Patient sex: M
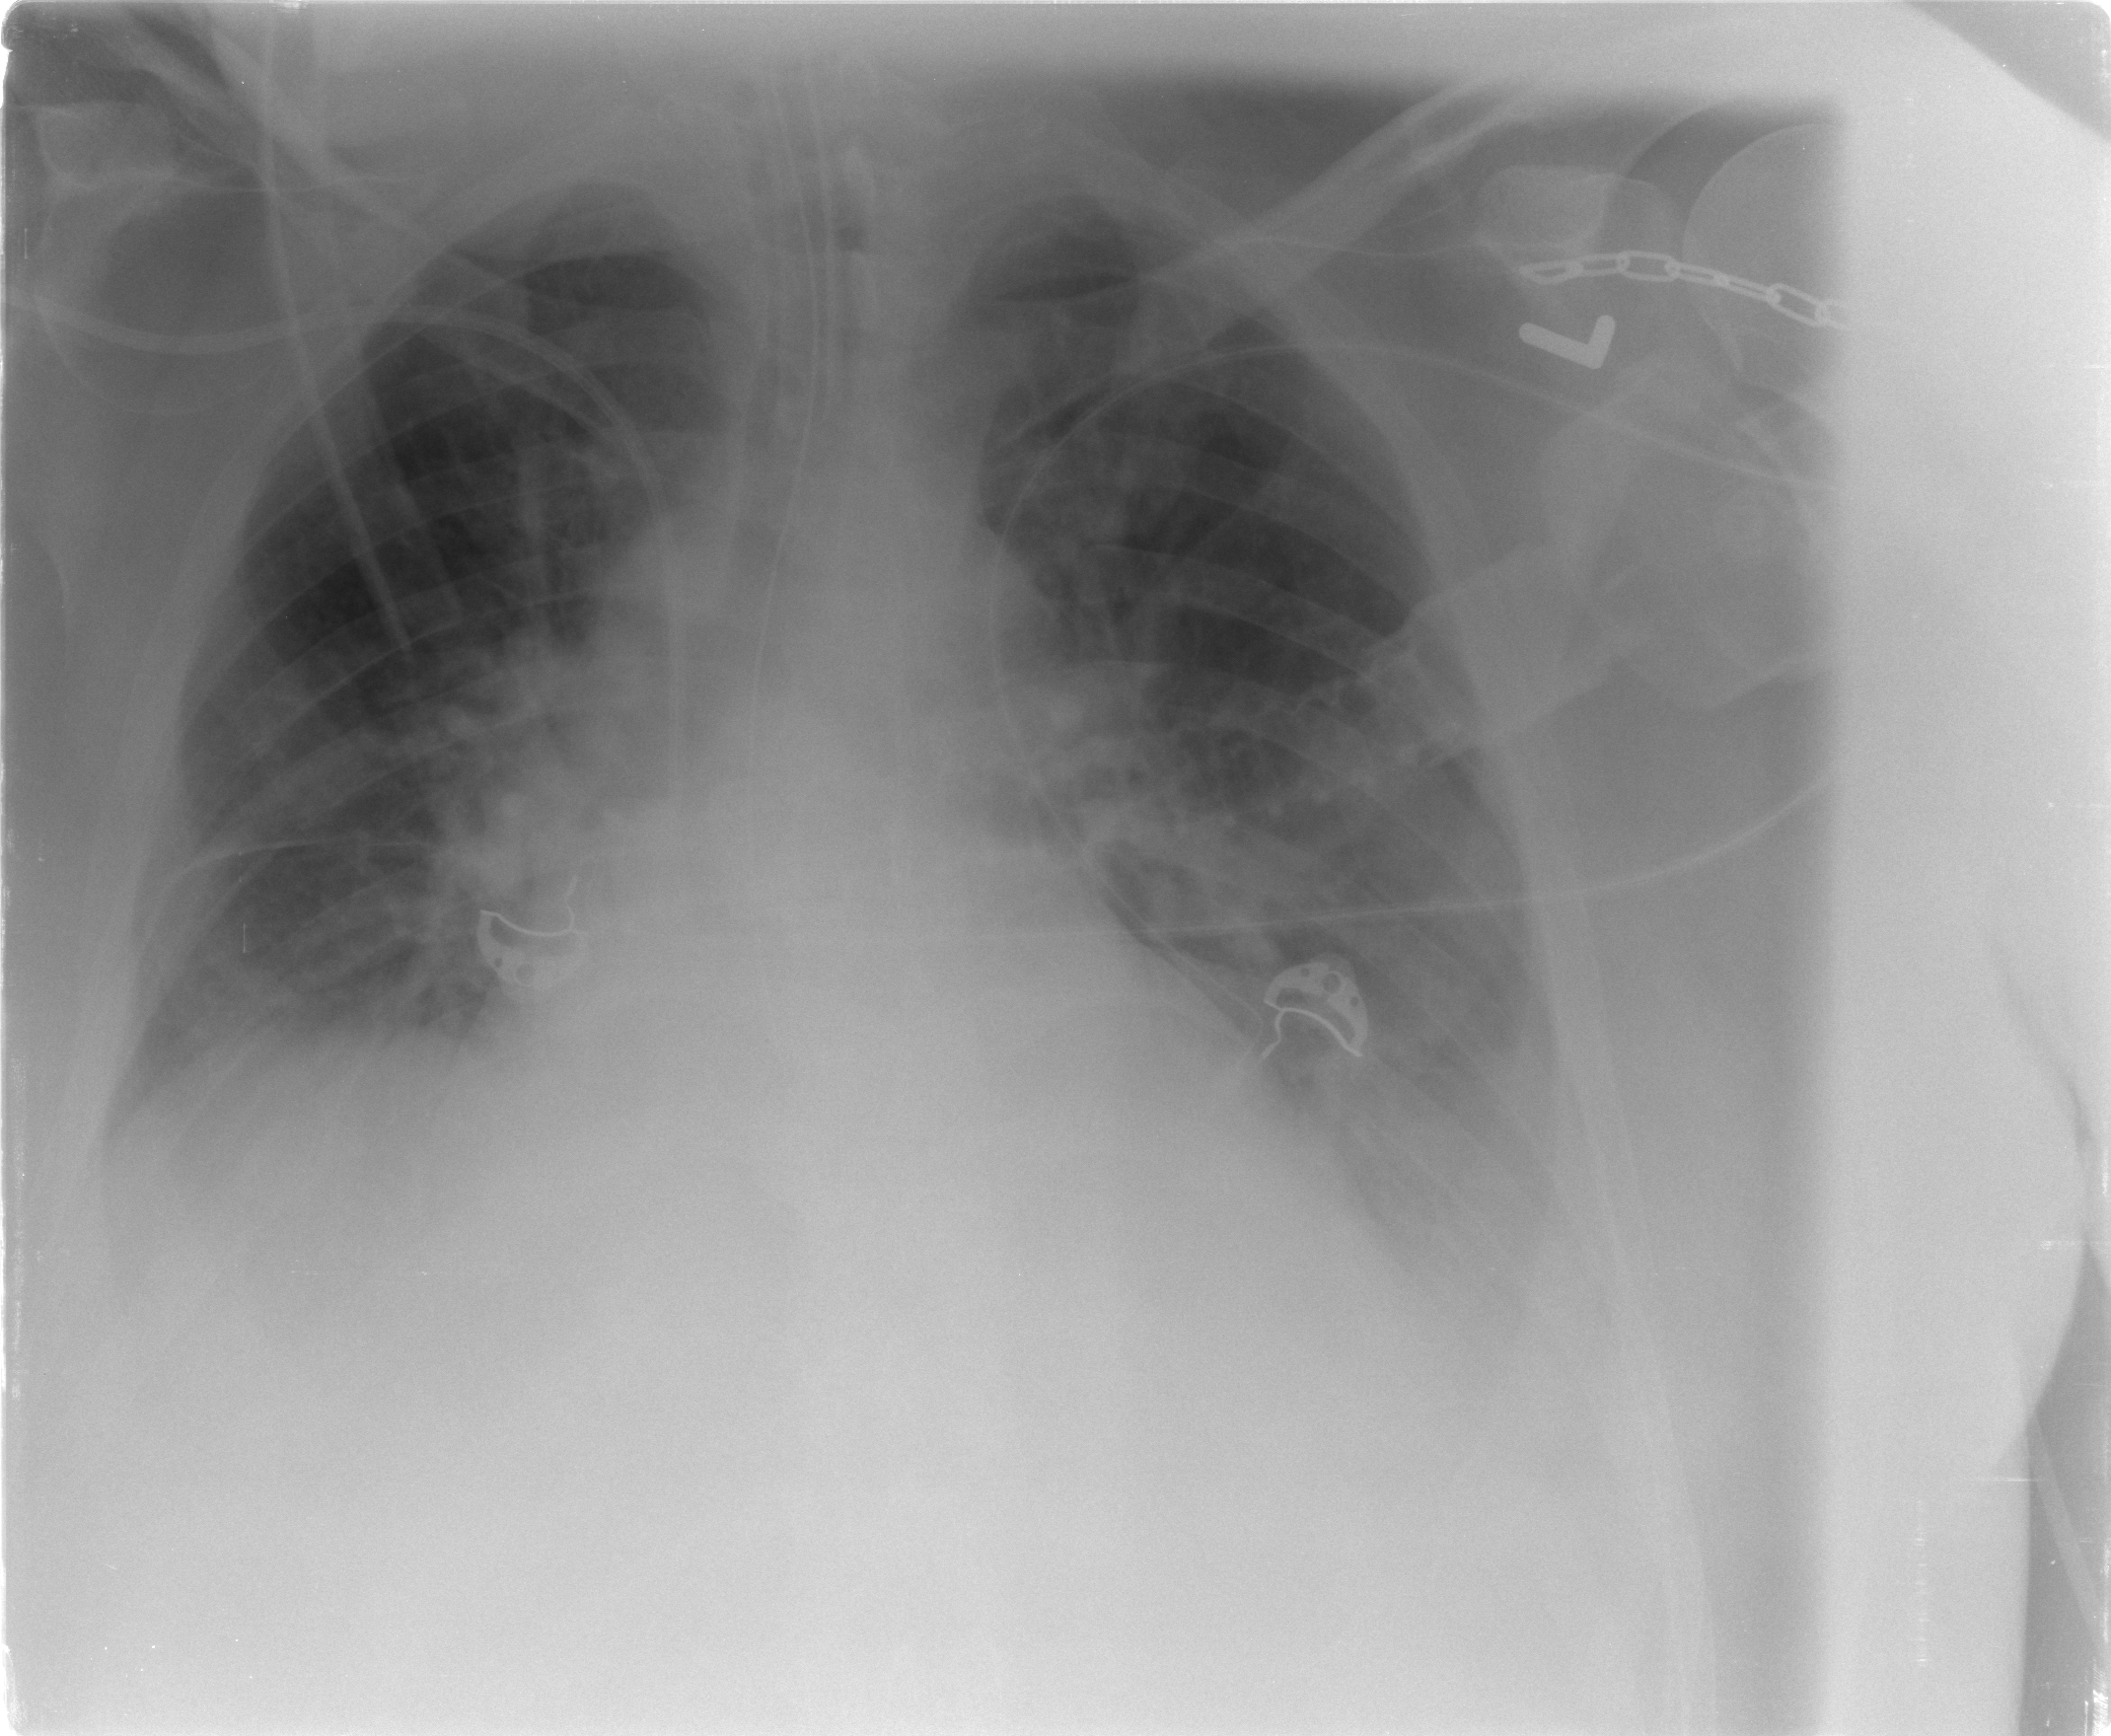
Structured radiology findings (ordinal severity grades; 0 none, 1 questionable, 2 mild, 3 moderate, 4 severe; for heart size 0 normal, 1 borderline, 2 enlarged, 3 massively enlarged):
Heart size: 2
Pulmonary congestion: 2
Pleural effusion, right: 0
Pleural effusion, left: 2
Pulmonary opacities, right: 0
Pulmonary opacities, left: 2
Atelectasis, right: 0
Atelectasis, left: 2